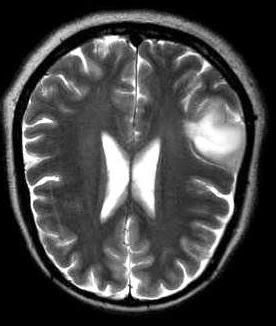
Label: notumor